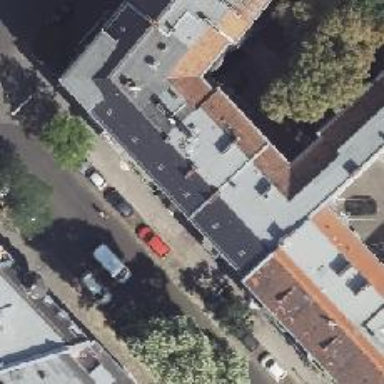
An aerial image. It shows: Cafe.